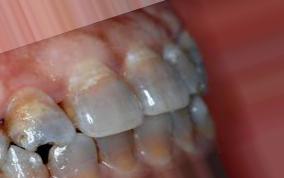
Condition: Tooth Discoloration